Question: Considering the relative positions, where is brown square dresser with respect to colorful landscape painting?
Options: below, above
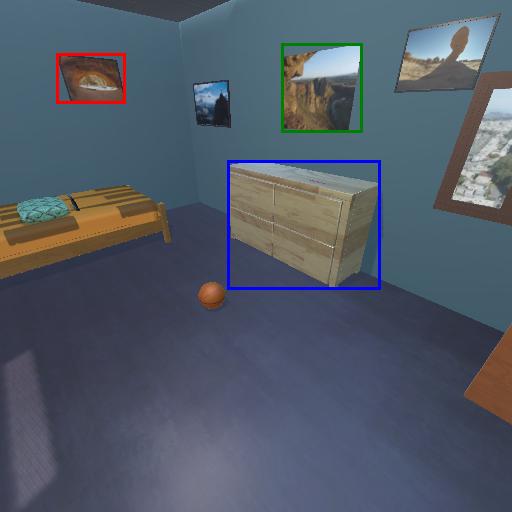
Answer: below